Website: walmart
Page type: cart
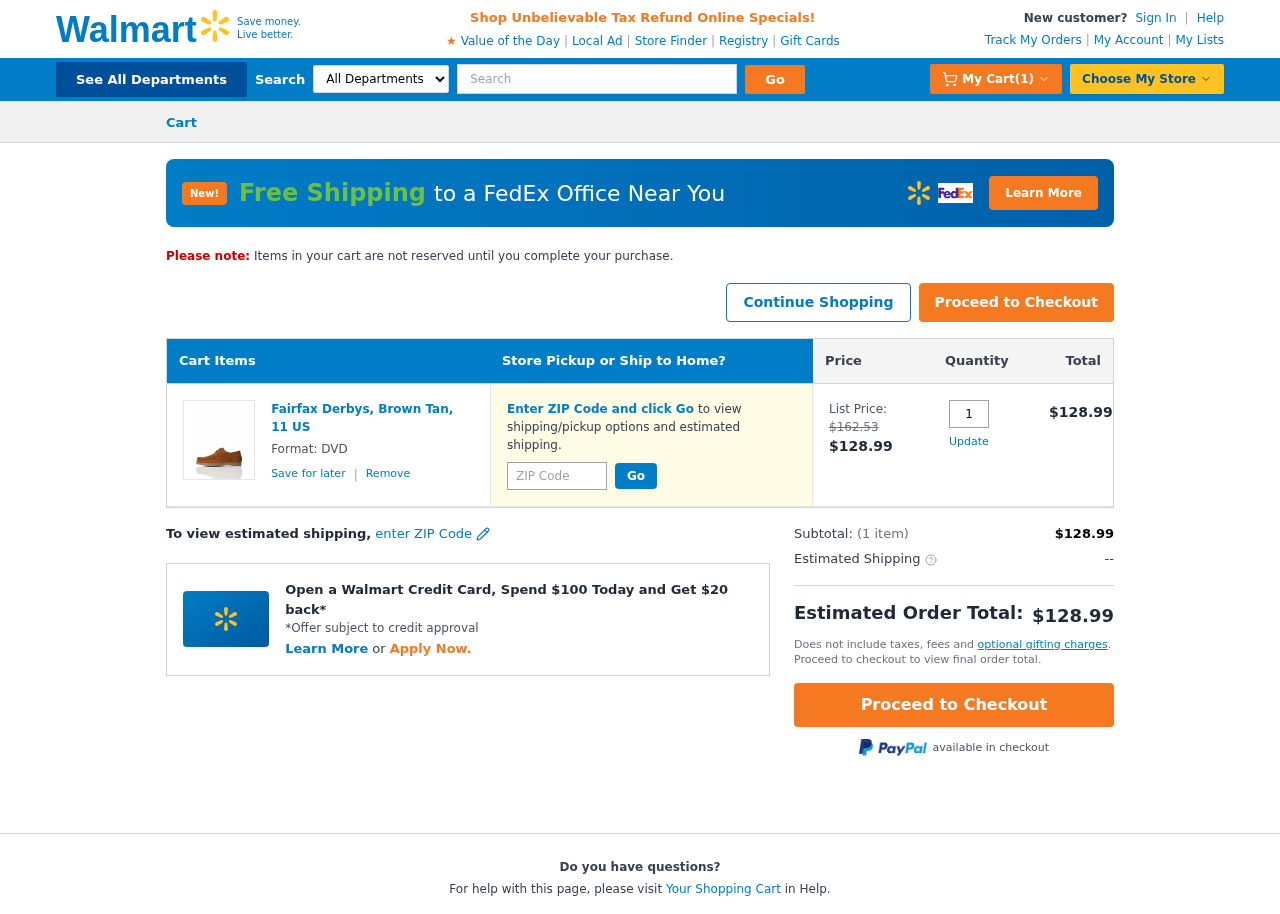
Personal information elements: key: PII_POSTCODE
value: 33362
Product elements: key: PRODUCT1_NAME
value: Fairfax Derbys, Brown Tan, 11 US
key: PRODUCT1_PRICE
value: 128.99
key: PRODUCT1_QUANTITY
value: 1
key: PRODUCT1_ORIGINAL_PRICE
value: $162.53
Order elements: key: ORDER_NUM_ITEMS
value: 1
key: ORDER_SUBTOTAL
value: $128.99
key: ORDER_TOTAL
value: $128.99
Search elements: key: HEADER_SEARCH
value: Search